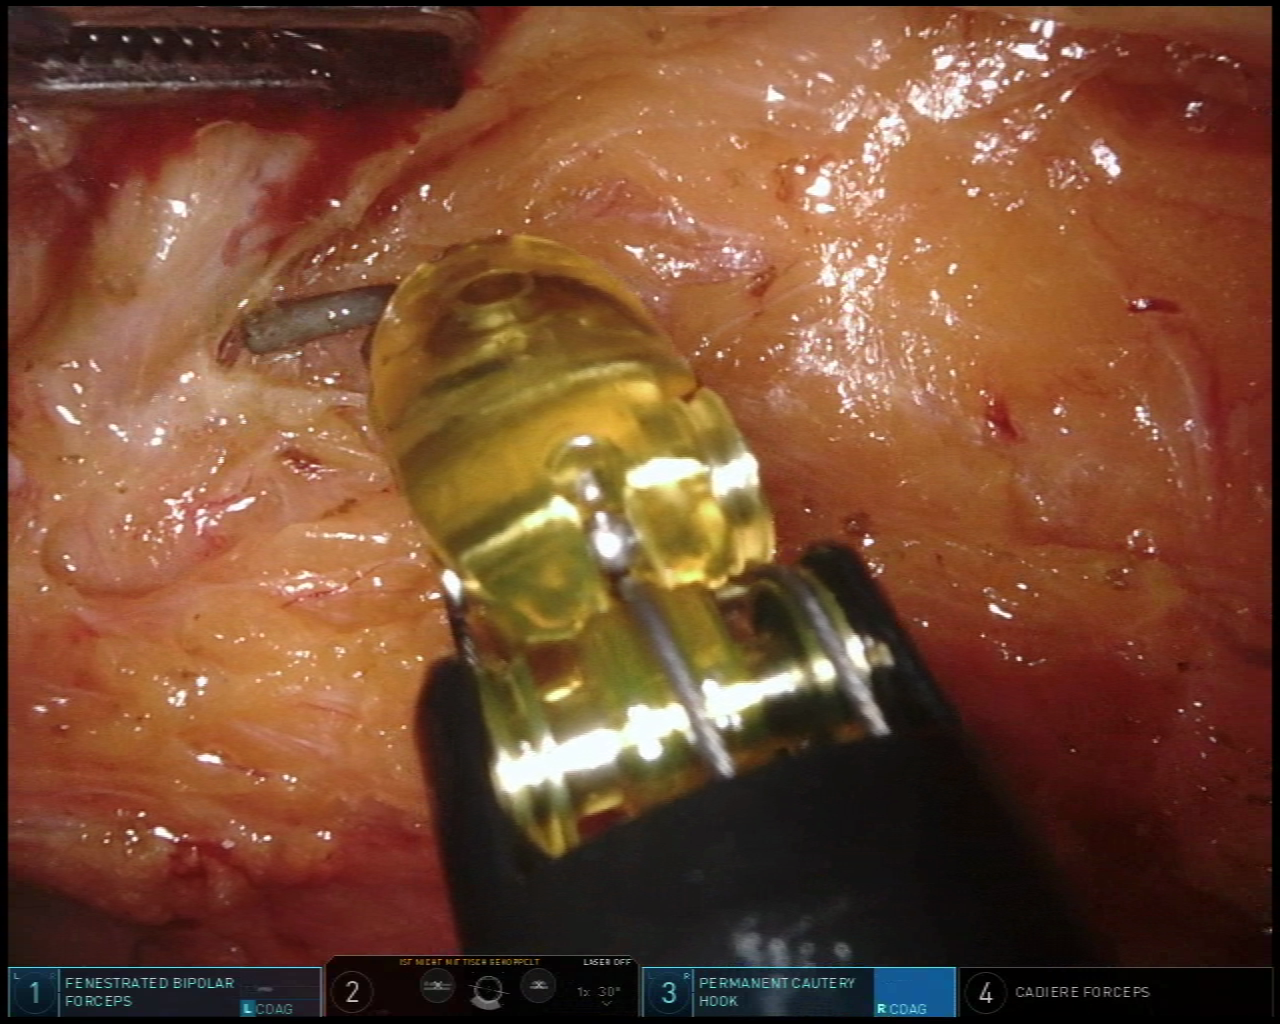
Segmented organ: inferior_mesenteric_artery
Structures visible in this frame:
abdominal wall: no
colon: no
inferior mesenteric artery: yes
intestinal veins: no
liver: no
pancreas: no
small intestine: no
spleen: no
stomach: no
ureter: no
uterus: no
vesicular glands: no